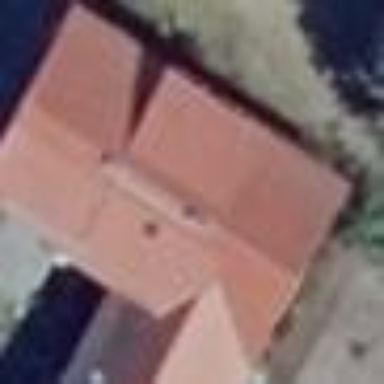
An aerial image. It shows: Building with gabled roof. The roof orientation is along the structure.